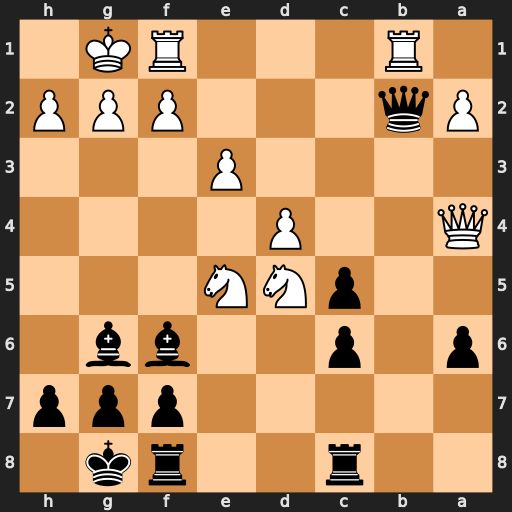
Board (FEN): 2r2rk1/5ppp/p1p2bb1/2pNN3/Q2P4/4P3/Pq3PPP/1R3RK1
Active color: b
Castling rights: -
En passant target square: -
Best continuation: Bxb1 Nxf6+ gxf6